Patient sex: F
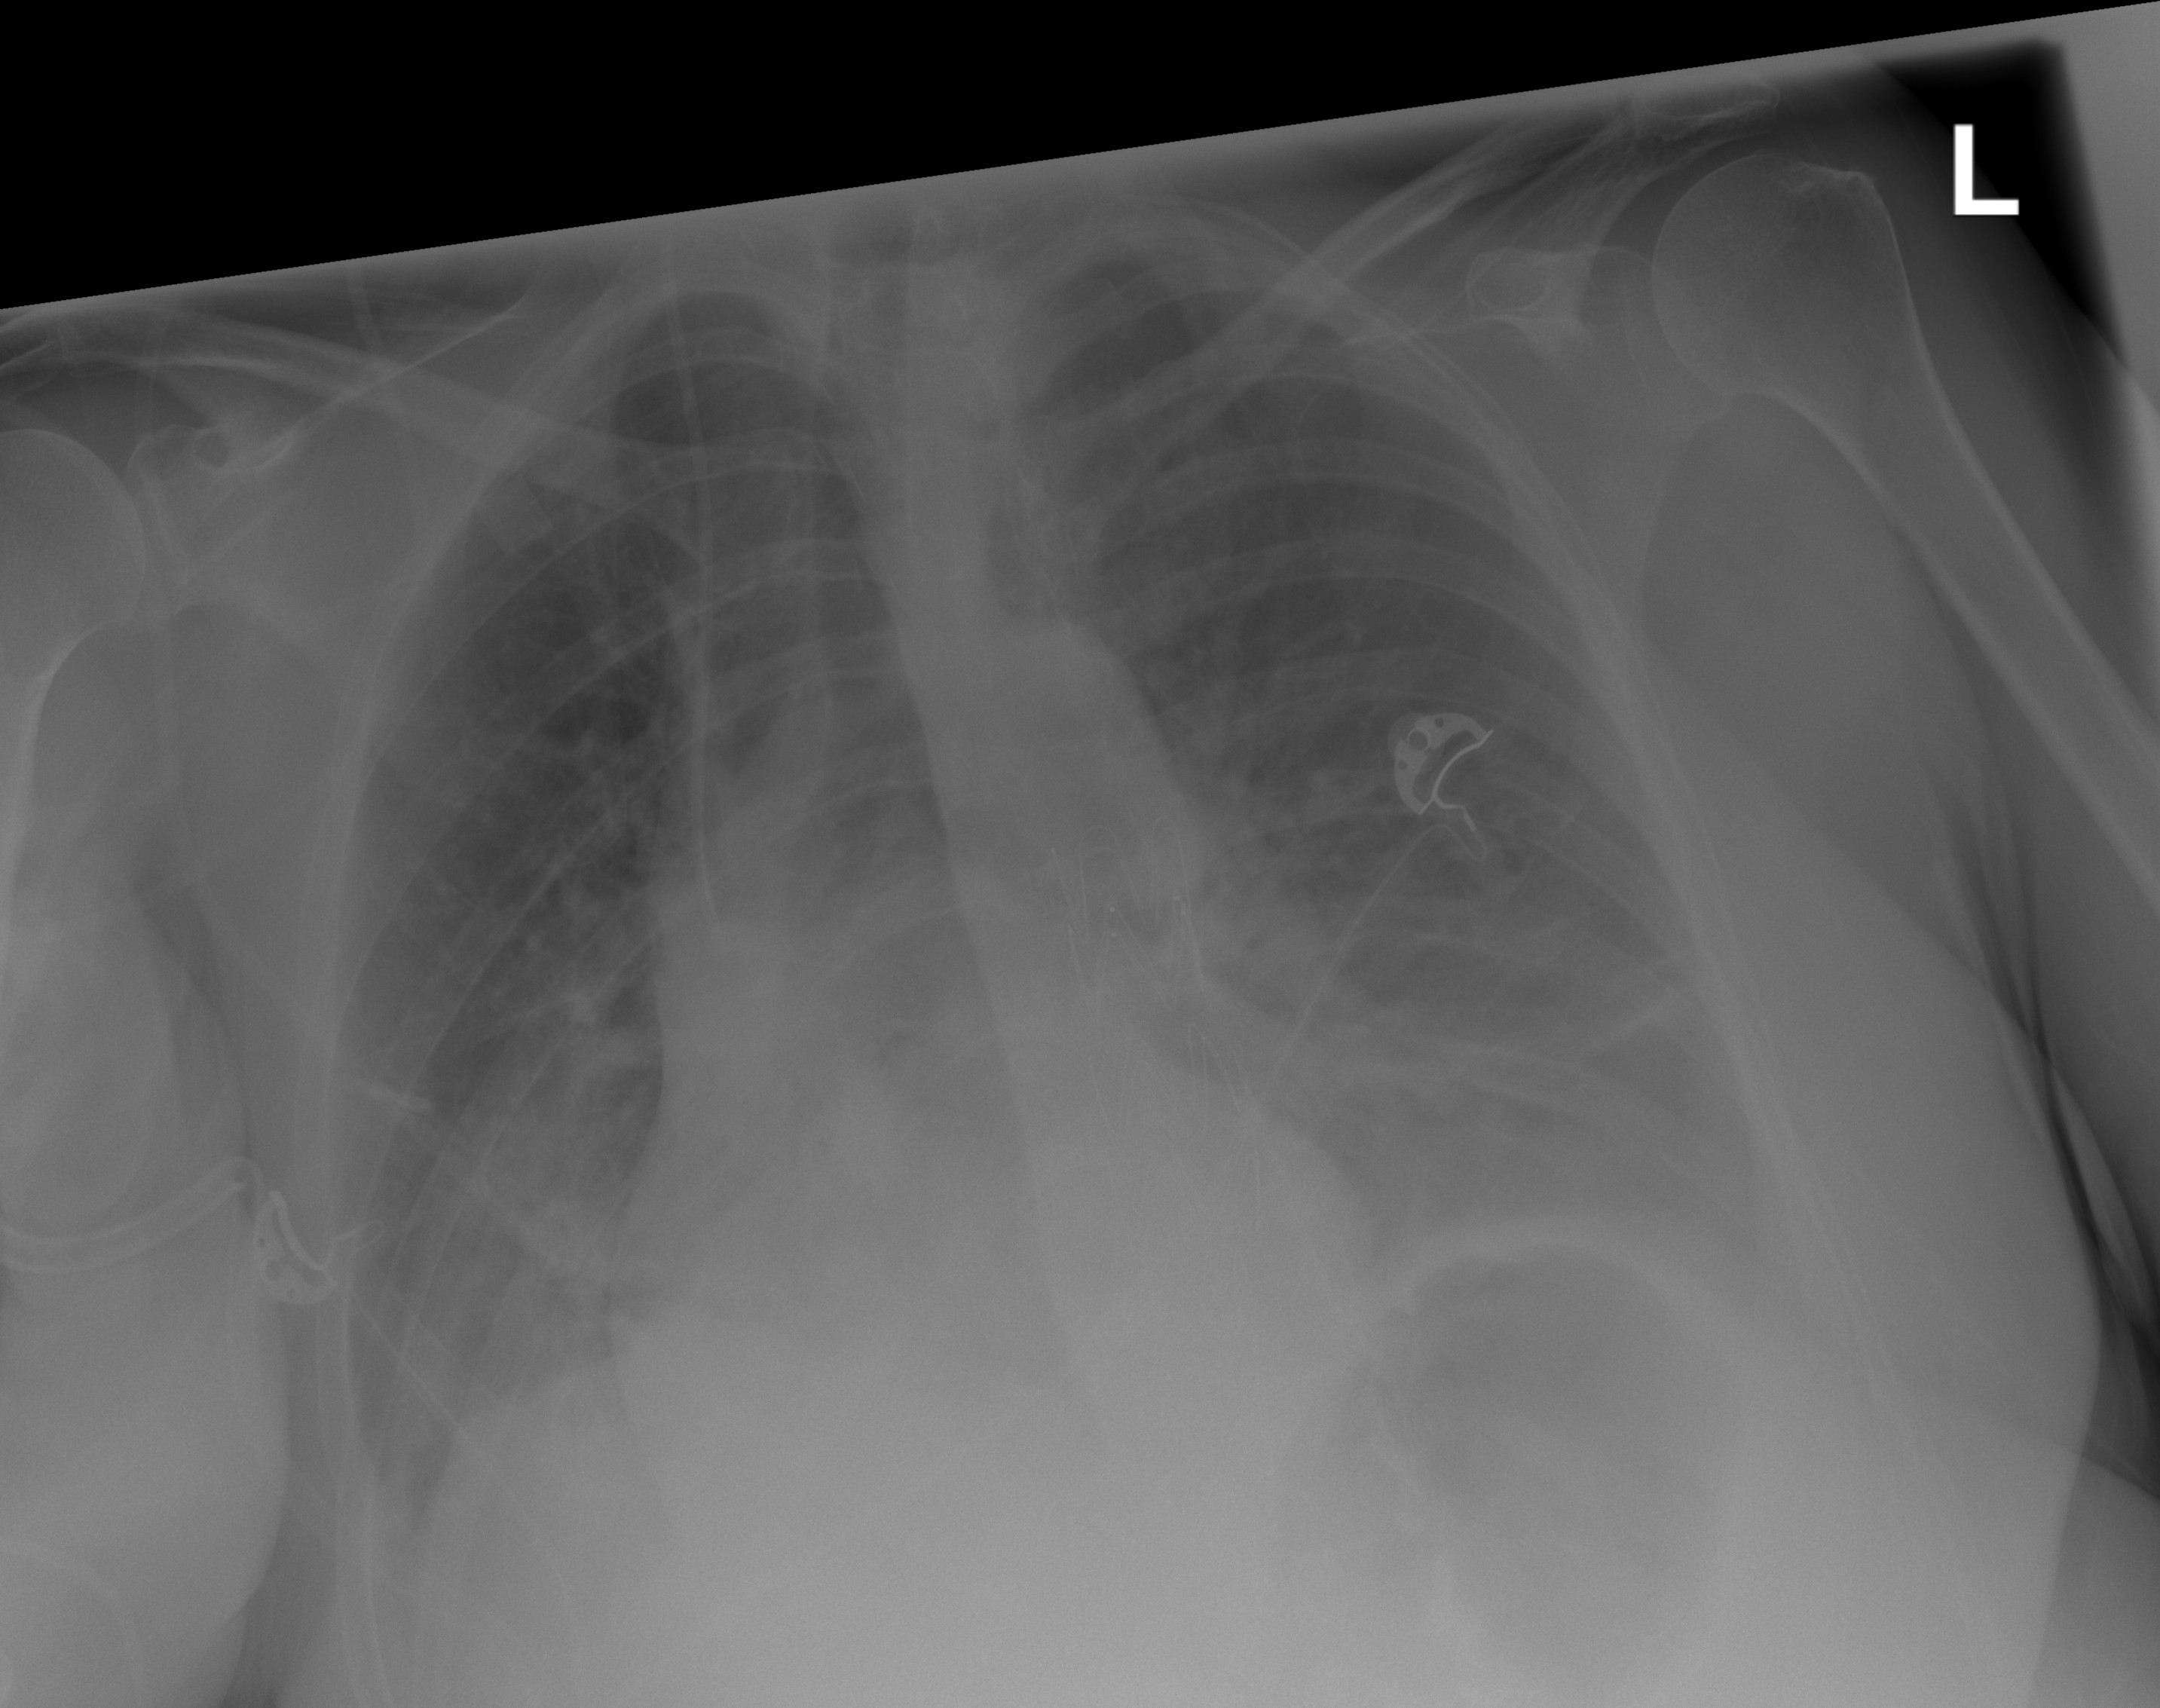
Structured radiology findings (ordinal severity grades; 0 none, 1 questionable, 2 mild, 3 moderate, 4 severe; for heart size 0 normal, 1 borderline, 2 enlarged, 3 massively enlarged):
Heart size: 0
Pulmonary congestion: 2
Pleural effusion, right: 2
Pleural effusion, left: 2
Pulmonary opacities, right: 0
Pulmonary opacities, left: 0
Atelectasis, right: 2
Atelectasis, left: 2